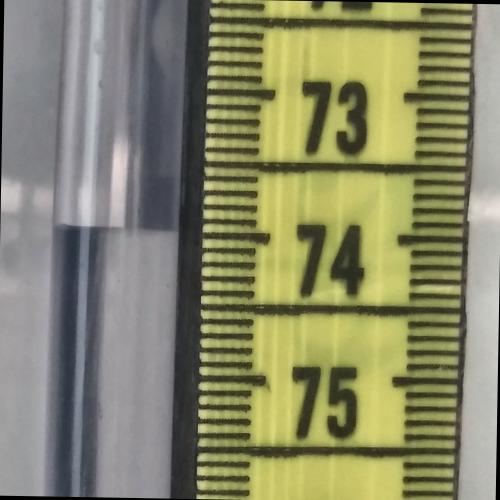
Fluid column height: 74.0 cm